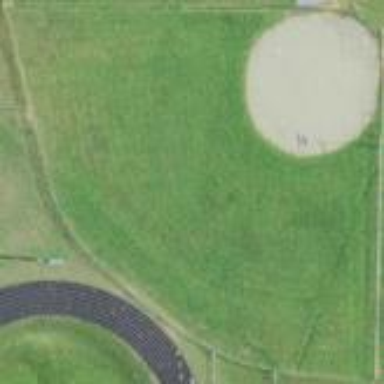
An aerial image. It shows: Baseball pitch for leisure and sports activities.